Question:
All Swing components in my app (except labels) have tooltips that can be annoying once the user knows what's going on, so I have a 'Preferences' menu that allows turning them off. I could name every component and set its tooltip text to "" [e.g., 'txtPattern.setToolTipText("");'] (and 10 others), but I decided (with SO aid that started awhile back) to write code that would be more elegant (a learning experience):
'''
private void tipsOff(Container container){
Component [] c = container.getComponents();
for (Component cc : c)
((JComponent)cc).setToolTipText("");
}
private void mniPrefTooltipsActionPerformed(java.awt.event.ActionEvent evt) {
if(! mniPrefTooltips.isSelected()){
tipsOff(gui.getContentPane());
tipsOff(gui.pnlLetters);
tipsOff(gui.mbrMenuBar);
}
else{
gui.dispose();
gui = new IO();
gui.setVisible(true);
}
}
'''
I have a , which is that the at the bottom of the gui (highlighted in the Navigator pane). The two buttons (marked with green in Nav. pane) ARE processed correctly. These items are supposed to be processed via the first call to 'tipsOff', which processes 'gui.getContentPane())'.
(I added the two lines bellow to try to rectify the problem. Nope.)
'''
tipsOff(gui.scrOutput);
tipsOff(gui.scrScratch);
'''
(Also tried this. Nope.)
'''
tipsOff(gui.txaOutput);
tipsOff(gui.txaScratchwork);
'''
(i.e., assume I have many text areas, not just 2) ?
P.S. I get the message 'Access of private field of another object' for all but the first call to 'tipsOff'. I don't care, owing to the nature of the task at hand.
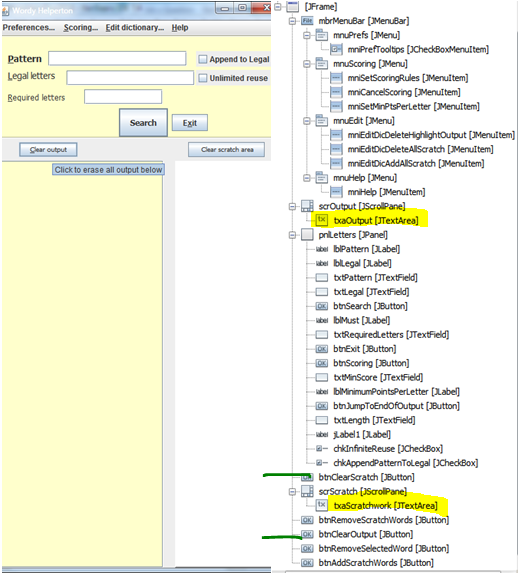
Answer: Use 'ToolTipManager.sharedInstance().setEnabled( false )' to disable all tool tips in your Swing application.
Benefits compared to your approach
- -